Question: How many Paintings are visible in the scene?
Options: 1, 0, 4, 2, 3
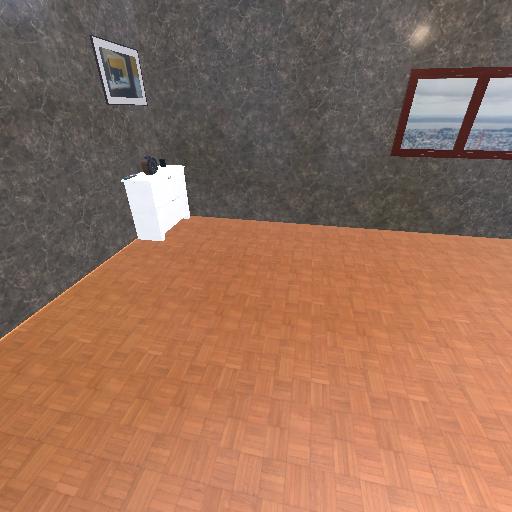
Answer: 1